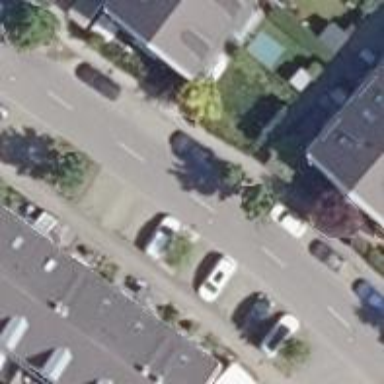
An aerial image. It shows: Footway.